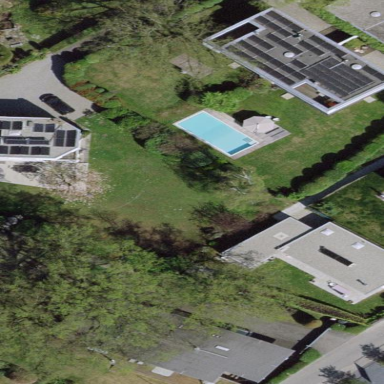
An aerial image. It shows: Garden enclosed by fence.